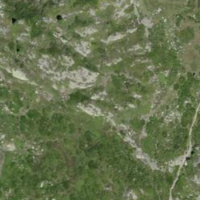
EUNIS habitat code: 26
Species observed at this site:
Anthus spinoletta